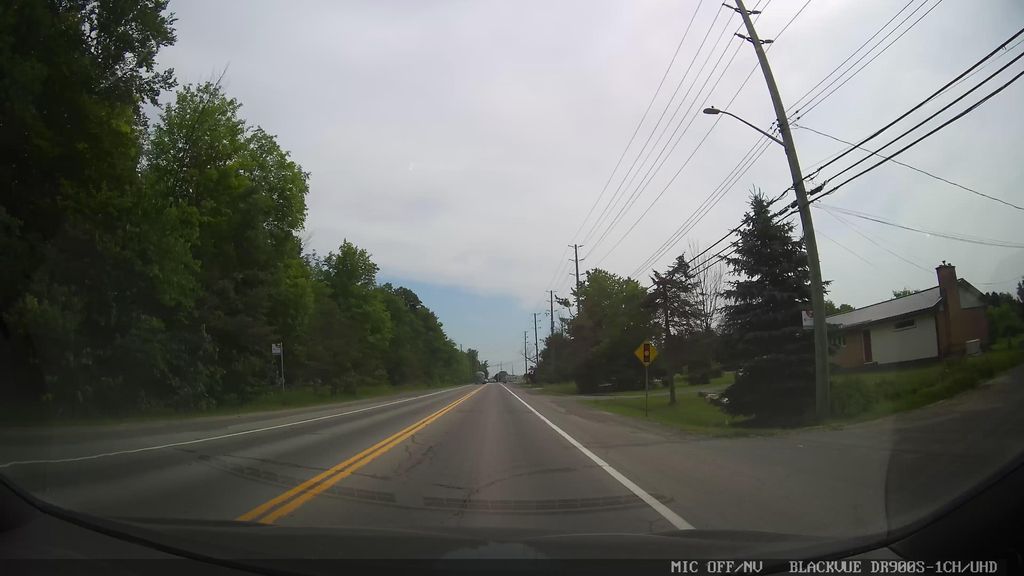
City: ottawa-gatineau